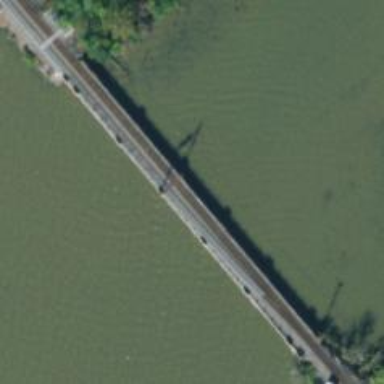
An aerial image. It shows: Railway bridge over siding rail service.